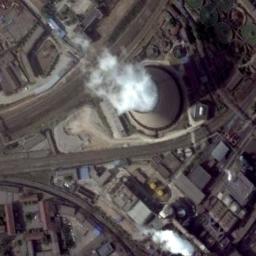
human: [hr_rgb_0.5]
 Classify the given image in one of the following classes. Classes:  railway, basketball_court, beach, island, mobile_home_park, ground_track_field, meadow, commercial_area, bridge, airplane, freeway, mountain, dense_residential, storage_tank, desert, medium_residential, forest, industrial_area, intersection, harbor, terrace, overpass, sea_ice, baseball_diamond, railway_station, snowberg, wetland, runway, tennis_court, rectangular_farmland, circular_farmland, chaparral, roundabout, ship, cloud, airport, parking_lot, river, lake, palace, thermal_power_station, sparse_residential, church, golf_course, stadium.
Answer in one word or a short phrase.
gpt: thermal_power_station